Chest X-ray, PA view. Patient: 61 years old, sex M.
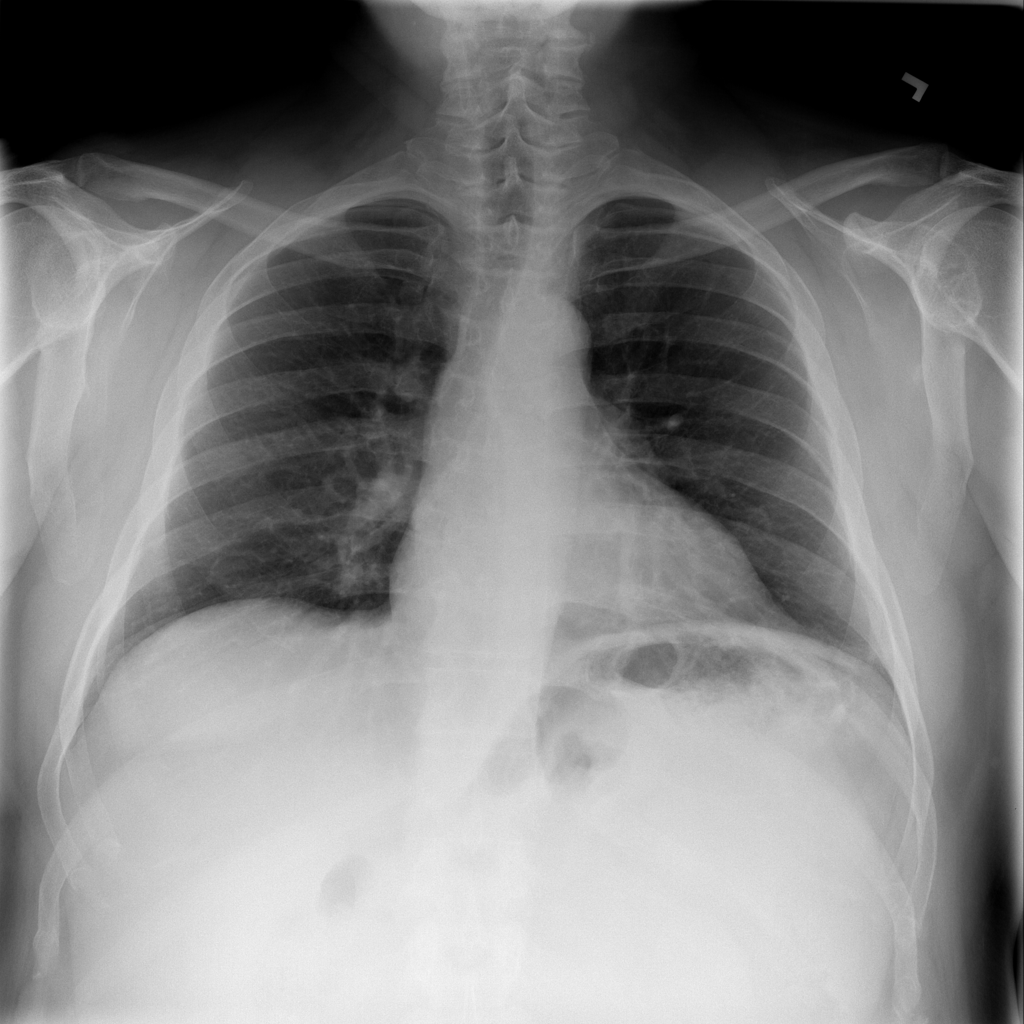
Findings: No Finding